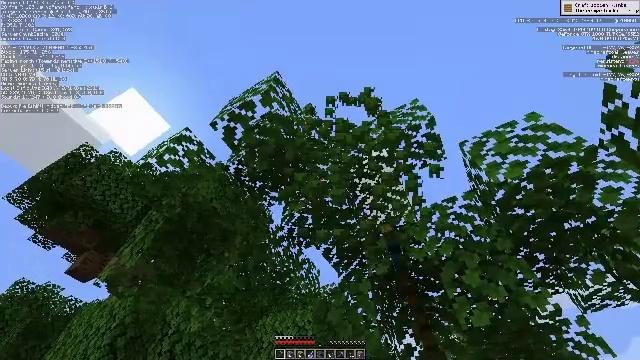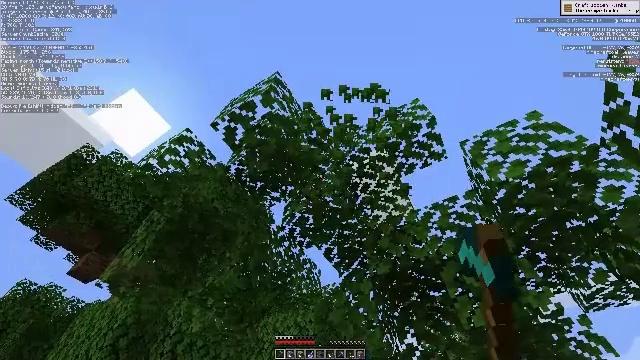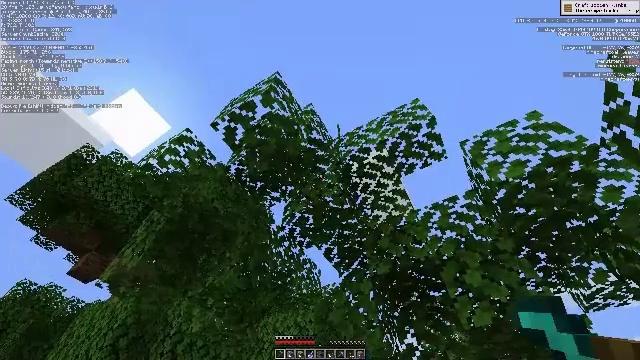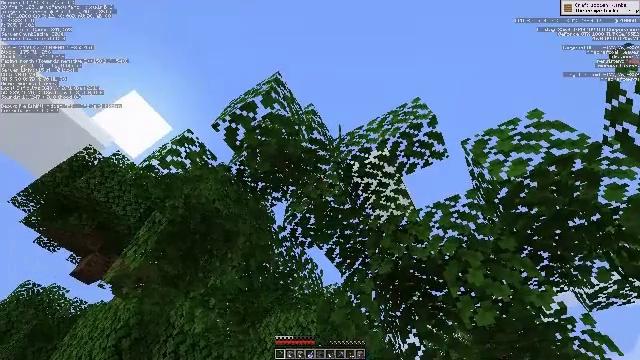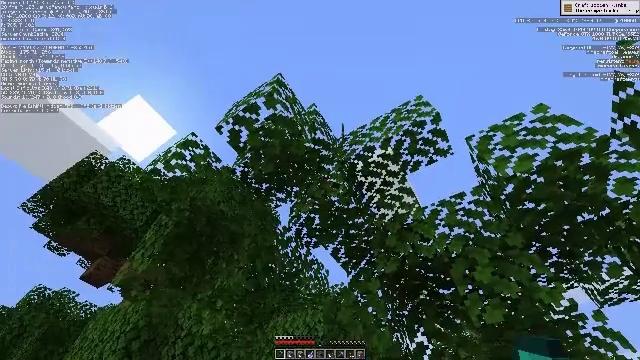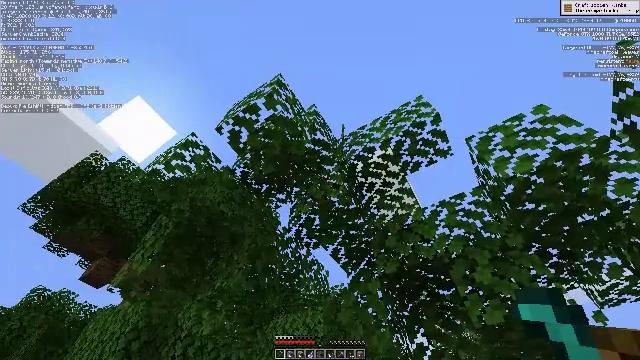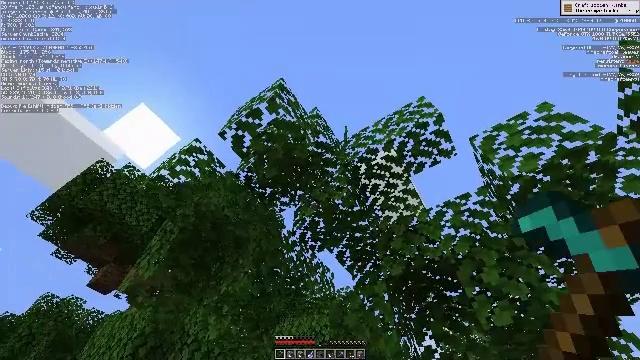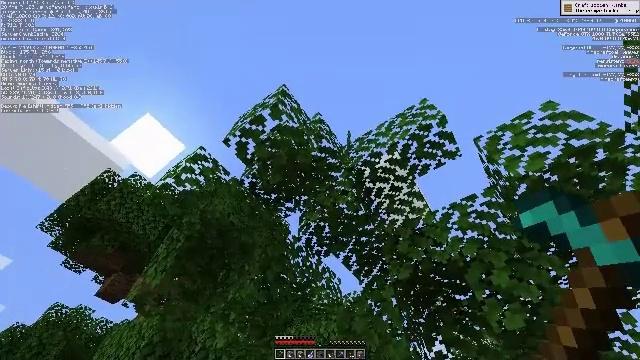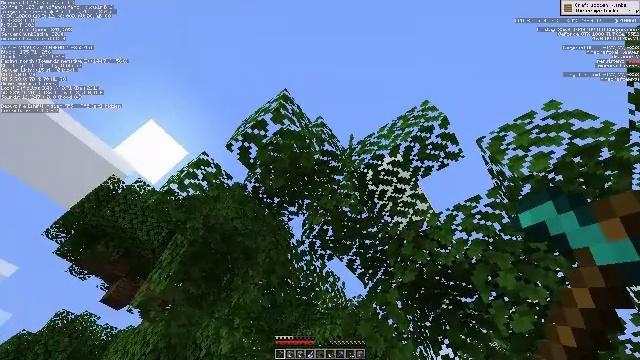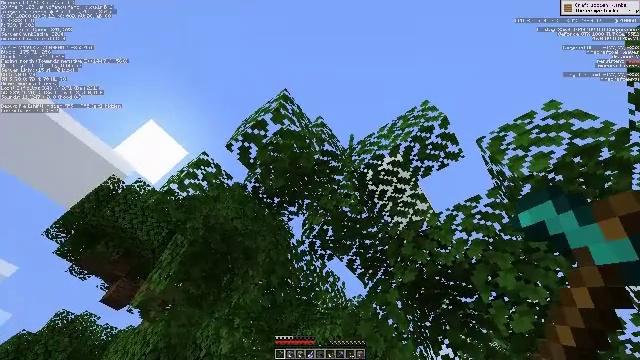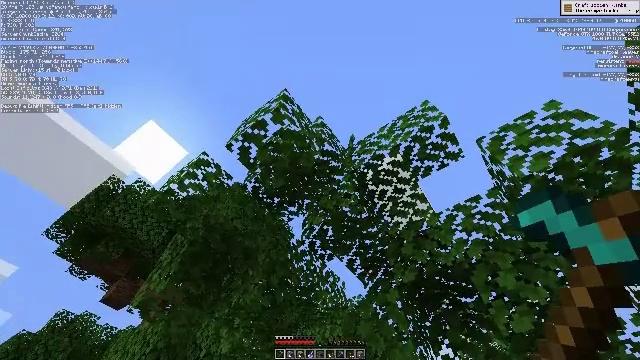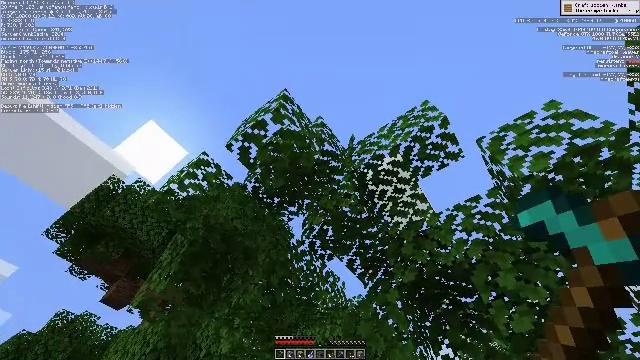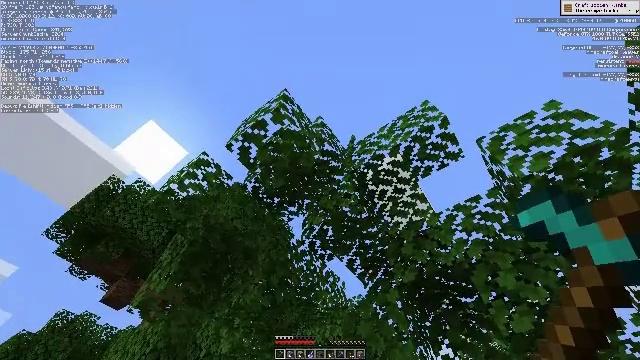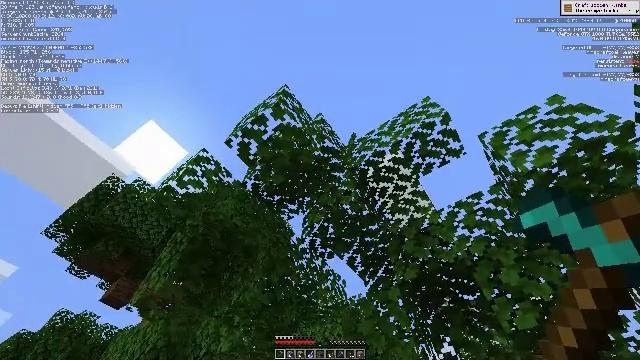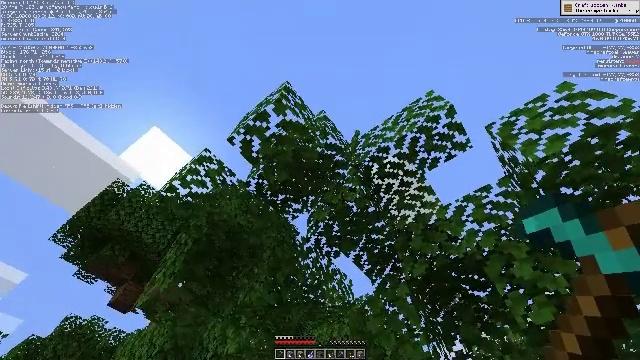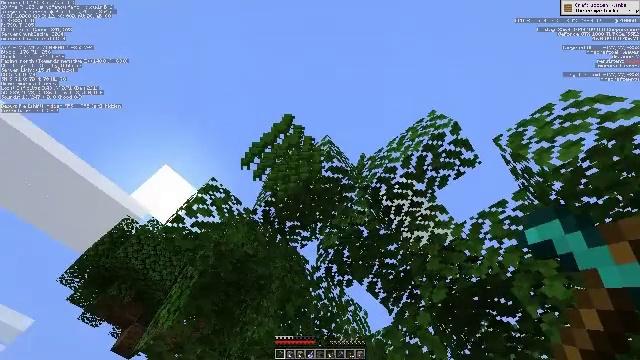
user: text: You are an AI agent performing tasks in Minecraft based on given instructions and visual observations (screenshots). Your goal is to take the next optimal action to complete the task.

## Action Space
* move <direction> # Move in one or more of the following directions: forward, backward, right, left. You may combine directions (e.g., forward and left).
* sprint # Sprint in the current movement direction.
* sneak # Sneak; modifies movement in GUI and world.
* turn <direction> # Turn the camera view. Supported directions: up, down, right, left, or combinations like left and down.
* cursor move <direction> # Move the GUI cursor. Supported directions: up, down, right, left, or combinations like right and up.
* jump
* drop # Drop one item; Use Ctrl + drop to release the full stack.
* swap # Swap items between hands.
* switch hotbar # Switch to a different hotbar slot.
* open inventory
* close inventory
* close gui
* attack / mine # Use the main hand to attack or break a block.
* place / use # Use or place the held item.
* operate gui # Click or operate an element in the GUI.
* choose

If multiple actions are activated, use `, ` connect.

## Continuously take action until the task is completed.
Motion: motion action
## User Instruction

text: Mine oak leaves.
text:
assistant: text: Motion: attack / mine
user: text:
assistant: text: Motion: attack / mine
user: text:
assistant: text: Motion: attack / mine
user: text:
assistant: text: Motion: turn left, attack / mine
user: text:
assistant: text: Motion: attack / mine
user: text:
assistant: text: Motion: turn left, attack / mine
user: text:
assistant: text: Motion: turn left and up, attack / mine
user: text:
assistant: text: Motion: turn left, attack / mine
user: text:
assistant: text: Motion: attack / mine
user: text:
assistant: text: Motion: attack / mine
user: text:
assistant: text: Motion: attack / mine
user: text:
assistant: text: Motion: attack / mine
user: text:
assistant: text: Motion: move forward, attack / mine
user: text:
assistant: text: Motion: move forward, turn left, attack / mine
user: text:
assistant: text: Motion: move forward, turn left and up, attack / mine
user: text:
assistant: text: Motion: move forward, turn left and up, attack / mine
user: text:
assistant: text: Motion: move forward, turn up, attack / mine
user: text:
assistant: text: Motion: move forward, attack / mine
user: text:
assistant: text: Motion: move forward, attack / mine
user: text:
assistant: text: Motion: move forward, attack / mine
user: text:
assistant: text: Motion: move forward, attack / mine
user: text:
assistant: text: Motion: move forward, attack / mine
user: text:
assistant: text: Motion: attack / mine
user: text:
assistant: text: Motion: attack / mine
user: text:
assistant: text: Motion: attack / mine
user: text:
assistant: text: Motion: turn right and up, attack / mine
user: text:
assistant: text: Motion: turn right, attack / mine
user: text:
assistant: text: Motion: attack / mine
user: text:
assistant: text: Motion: turn right and down, attack / mine
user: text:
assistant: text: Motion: turn left and down, attack / mine